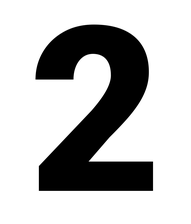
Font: Roboto_Black